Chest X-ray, AP view. Patient: 35 years old, sex F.
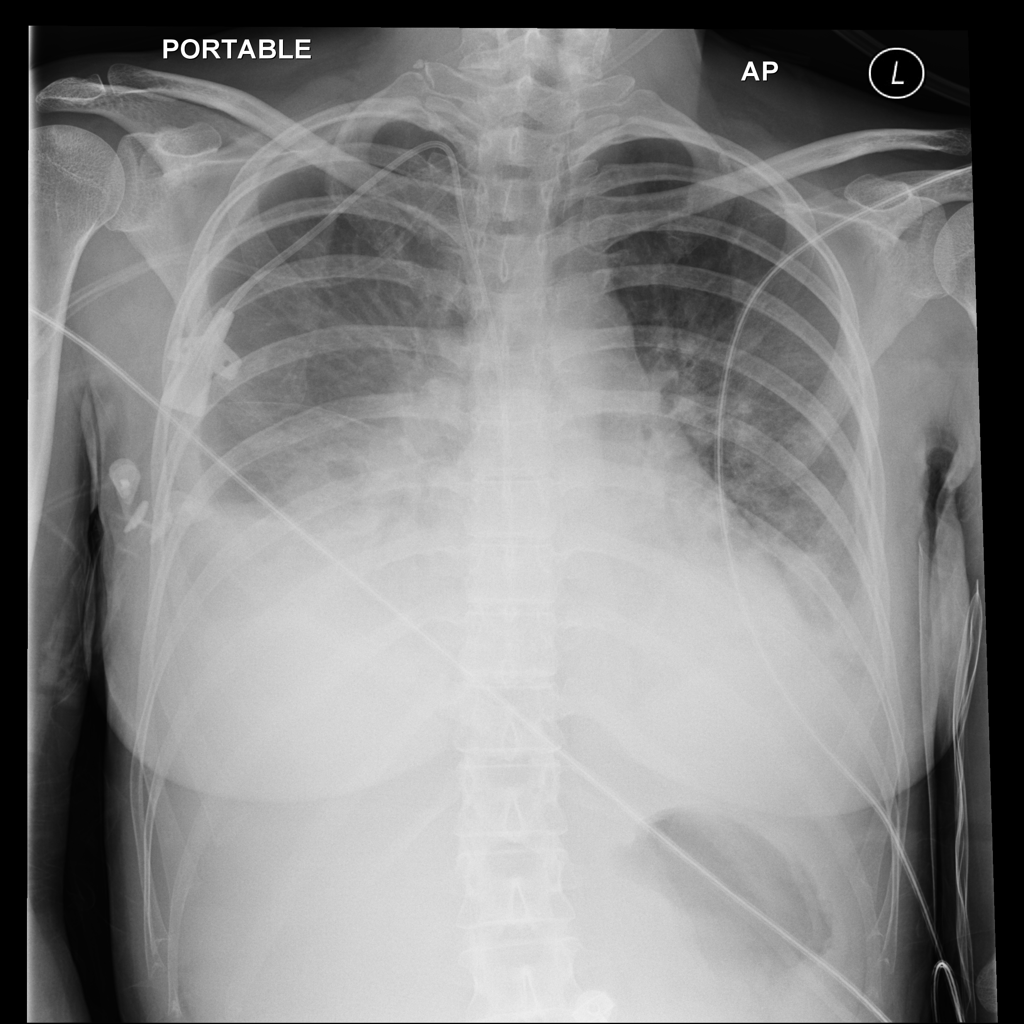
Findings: Effusion